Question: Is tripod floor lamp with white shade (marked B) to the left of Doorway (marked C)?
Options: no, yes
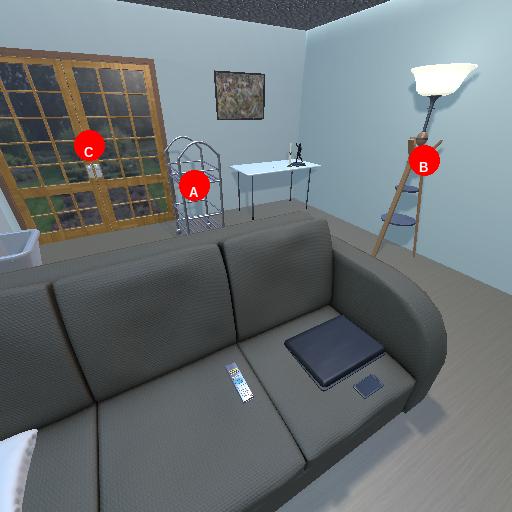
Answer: no